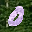
Label: 0